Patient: sex M, age 55
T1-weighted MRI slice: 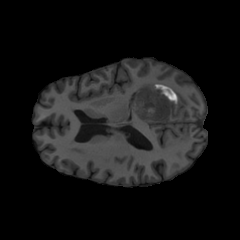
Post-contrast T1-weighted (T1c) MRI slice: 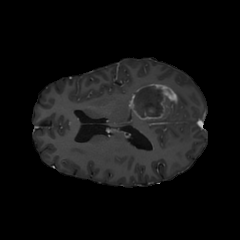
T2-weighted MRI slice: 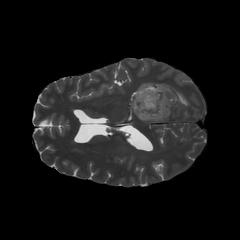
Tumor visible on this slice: yes
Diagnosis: Glioblastoma, IDH-wildtype
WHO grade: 4